Interaction volume radius: 10 \u00c5
Interaction volume height: 40 \u00c5
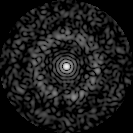
Disorder parameter: 0.8269